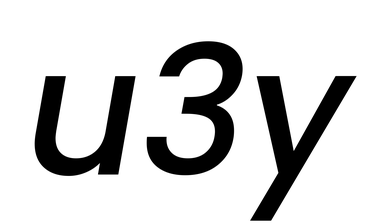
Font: Poppins-MediumItalic